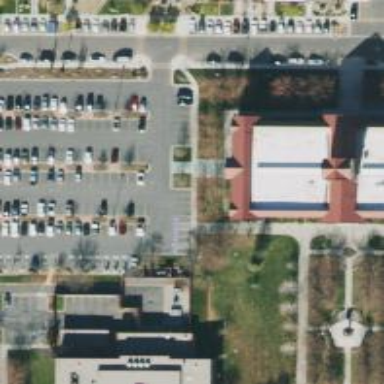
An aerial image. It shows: Parking space.